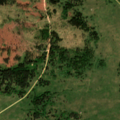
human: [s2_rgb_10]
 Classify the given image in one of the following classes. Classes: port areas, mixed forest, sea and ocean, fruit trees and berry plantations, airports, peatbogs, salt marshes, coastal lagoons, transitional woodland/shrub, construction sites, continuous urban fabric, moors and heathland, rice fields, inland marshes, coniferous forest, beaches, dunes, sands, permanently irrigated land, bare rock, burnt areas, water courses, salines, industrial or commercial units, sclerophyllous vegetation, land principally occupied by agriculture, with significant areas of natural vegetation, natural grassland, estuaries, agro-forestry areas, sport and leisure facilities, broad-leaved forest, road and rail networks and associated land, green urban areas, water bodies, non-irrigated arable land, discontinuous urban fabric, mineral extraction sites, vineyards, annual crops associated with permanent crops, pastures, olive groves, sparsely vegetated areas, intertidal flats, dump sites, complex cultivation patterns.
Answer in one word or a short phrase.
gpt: pastures, coniferous forest, mixed forest, transitional woodland/shrub